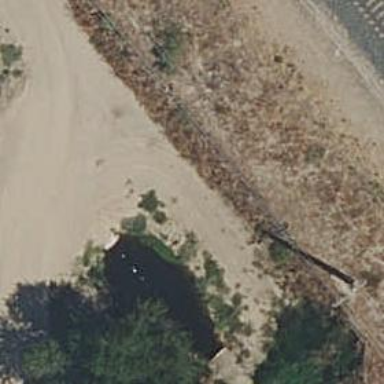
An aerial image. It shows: Culvert underpass for canal.